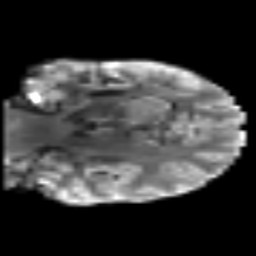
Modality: T2w
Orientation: coronal
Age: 50
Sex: male
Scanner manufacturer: siemens
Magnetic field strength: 3 T
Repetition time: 6.1 s
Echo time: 0.101 s